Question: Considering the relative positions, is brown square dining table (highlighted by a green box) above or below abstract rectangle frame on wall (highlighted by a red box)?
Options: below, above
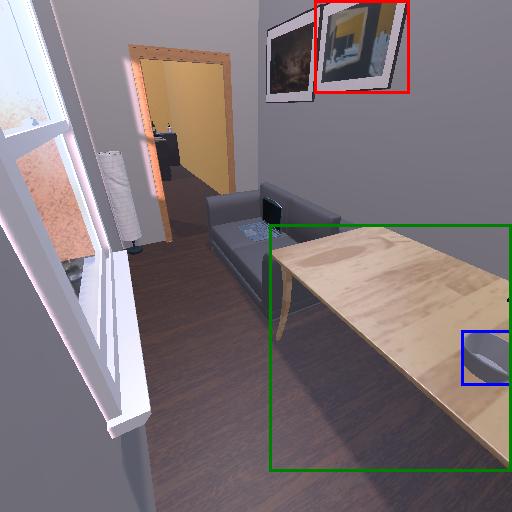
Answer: below